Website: apple
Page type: payment
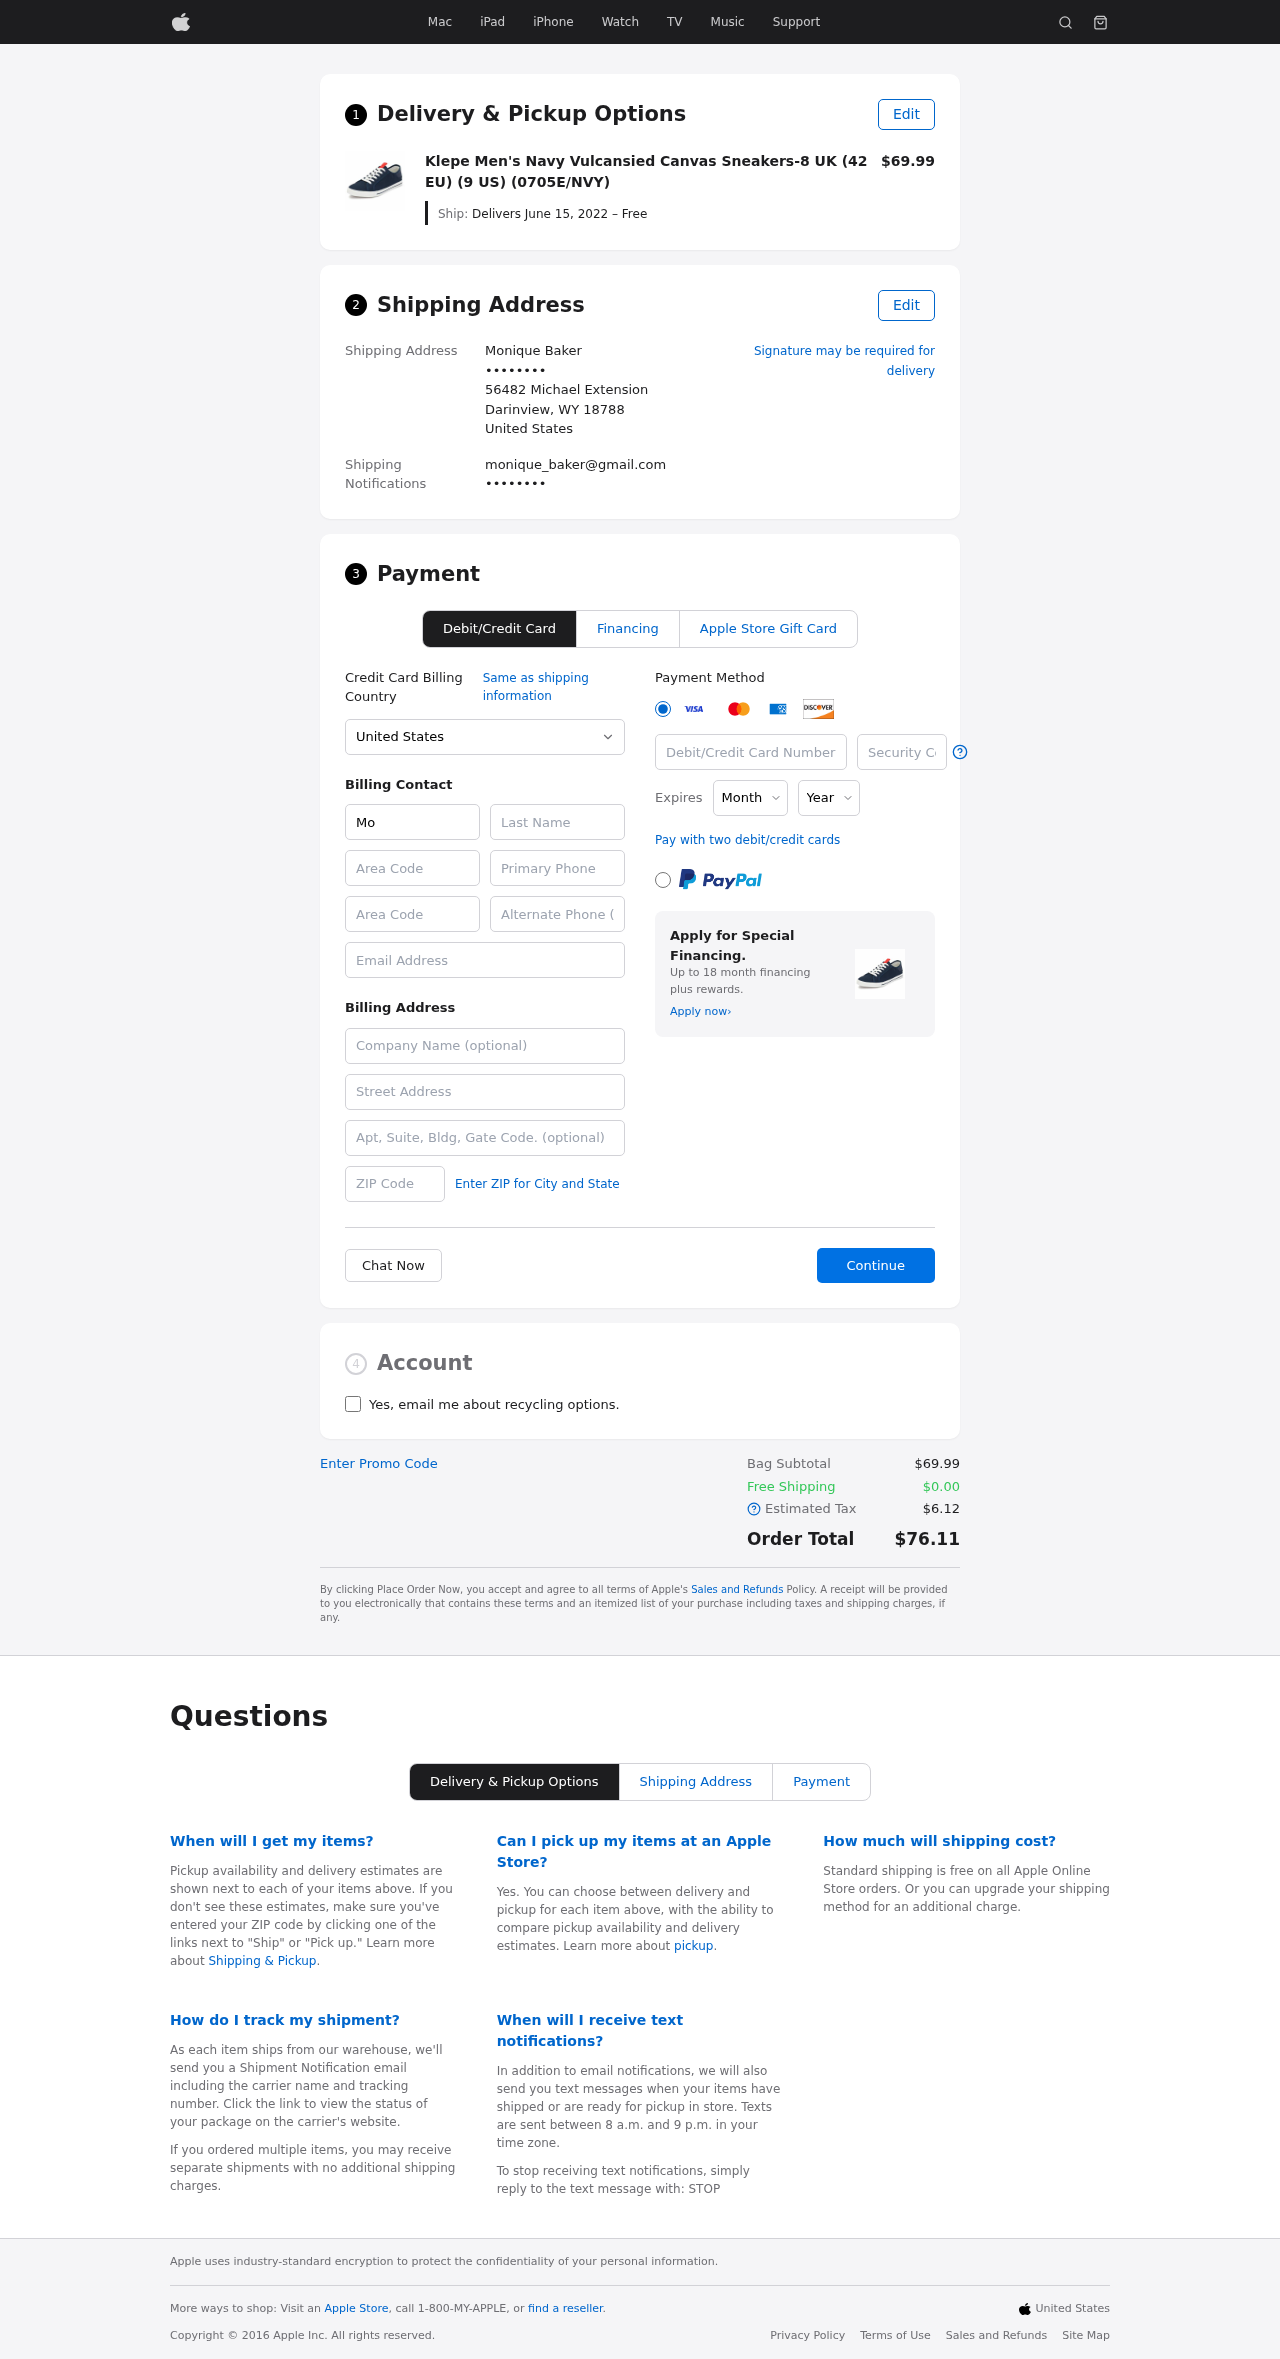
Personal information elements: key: PII_CARD_CVV
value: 021
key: PII_CARD_EXPIRY_MONTH
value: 04
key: PII_CARD_EXPIRY_YEAR
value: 30
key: PII_CARD_NUMBER
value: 2230 6685 3462 8500
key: PII_CITY_STATE_ZIP
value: Darinview, WY 18788
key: PII_COUNTRY
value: United States
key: PII_EMAIL
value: monique_baker@gmail.com
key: PII_EMAIL2
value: monique_baker@gmail.com
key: PII_FIRSTNAME
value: Monique
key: PII_FULLNAME
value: Monique Baker
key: PII_LASTNAME
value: Baker
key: PII_PHONE3
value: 2193453129
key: PII_PHONE_AREA
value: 219
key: PII_POSTCODE2
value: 57929
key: PII_SECURITY_CODE
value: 06II
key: PII_STREET
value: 56482 Michael Extension
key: PII_STREET2
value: Apt. 197
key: PII_PHONE
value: ••••••••
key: PII_PHONE2
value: ••••••••
Product elements: key: PRODUCT1_NAME
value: Klepe Men's Navy Vulcansied Canvas Sneakers-8 UK (42 EU) (9 US) (0705E/NVY)
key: PRODUCT1_PRICE
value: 69.99
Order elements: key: ORDER_DELIVERY_DATE
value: Delivers June 15, 2022 – Free
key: ORDER_SUBTOTAL
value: $69.99
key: ORDER_SHIPPING_COST
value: $0.00
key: ORDER_TAX
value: $6.12
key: ORDER_TOTAL
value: $76.11